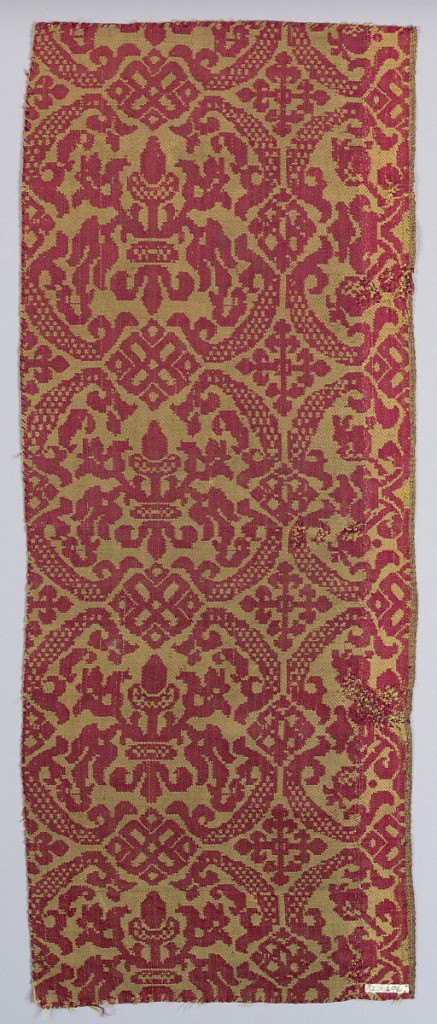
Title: Fragment
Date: early 17th century
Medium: silk Technique: 4&1 satin plus 1\7 twill
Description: Quatrefoils containing acorns in red and yellow.